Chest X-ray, AP view. Patient: 28 years old, sex M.
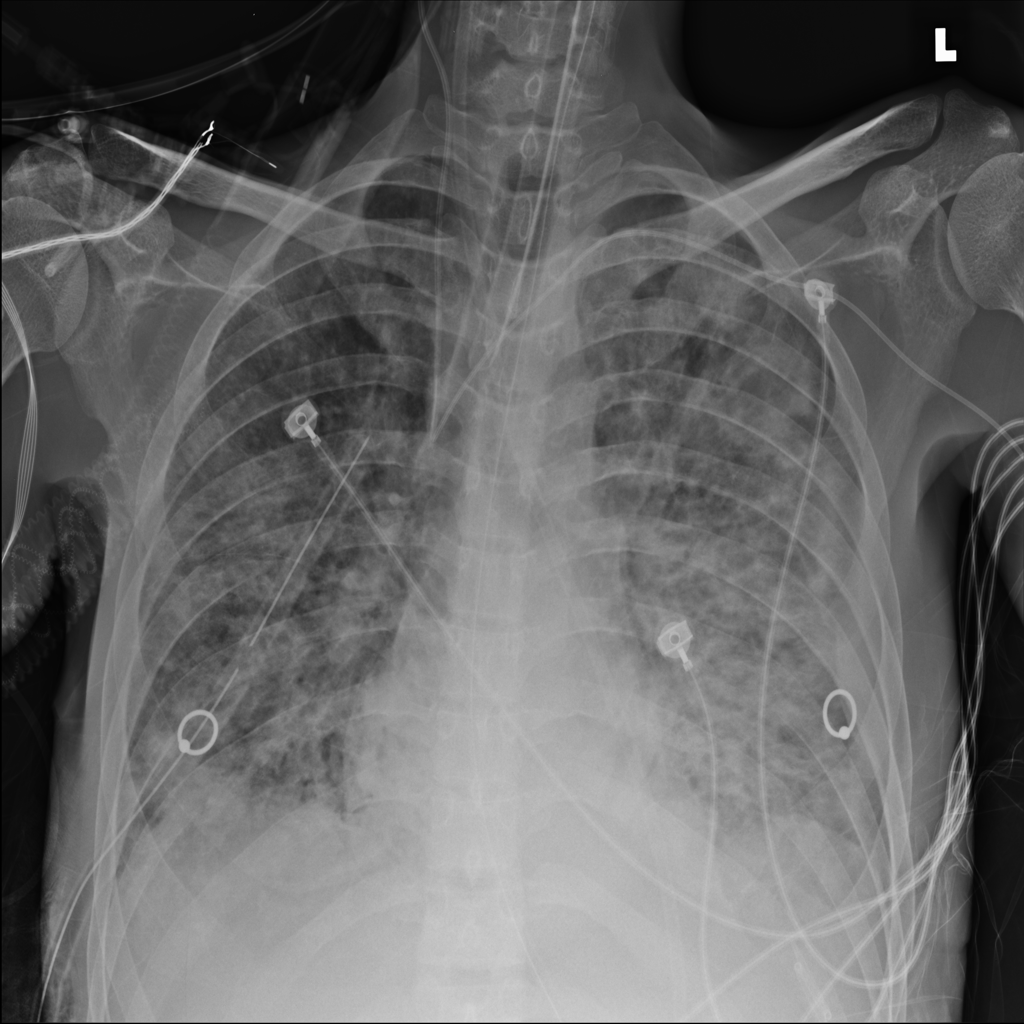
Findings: No Finding